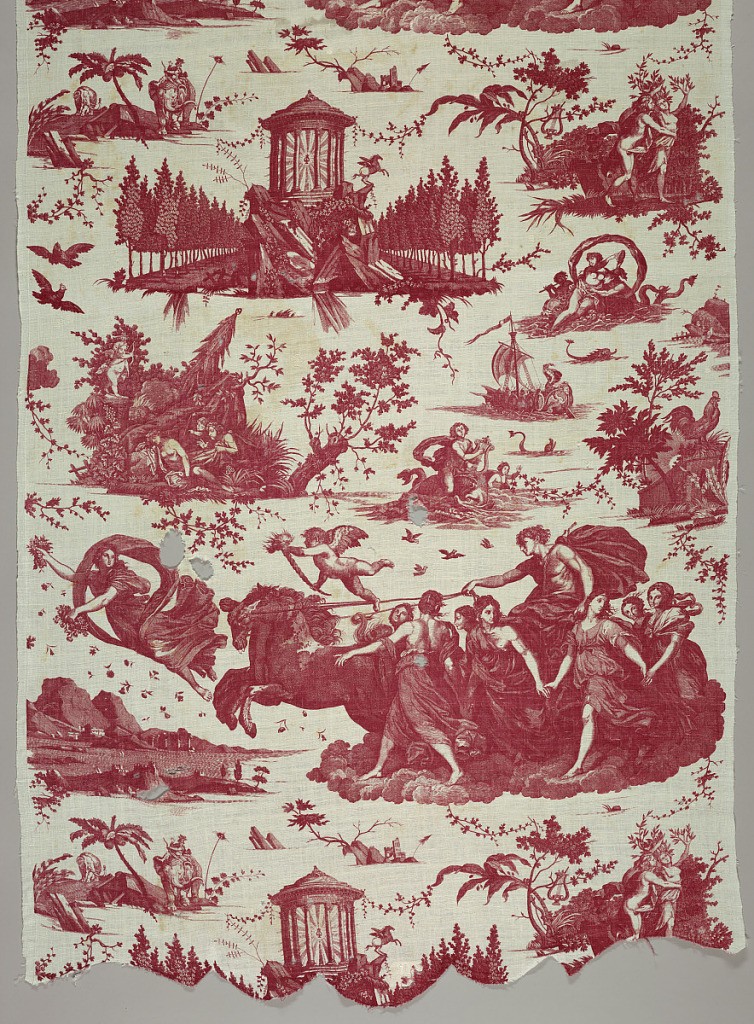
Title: Le Char de l'Aurore
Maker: Petitpierre et Cie, Nantes, France, 1770–1848
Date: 1785–89
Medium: cotton Technique: printed by engraved copper plate
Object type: Textile
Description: Dawn leading the chariot of Apollo, surrounded by Muses,across the sky. Vignettes relating to the story in the rest of the space.